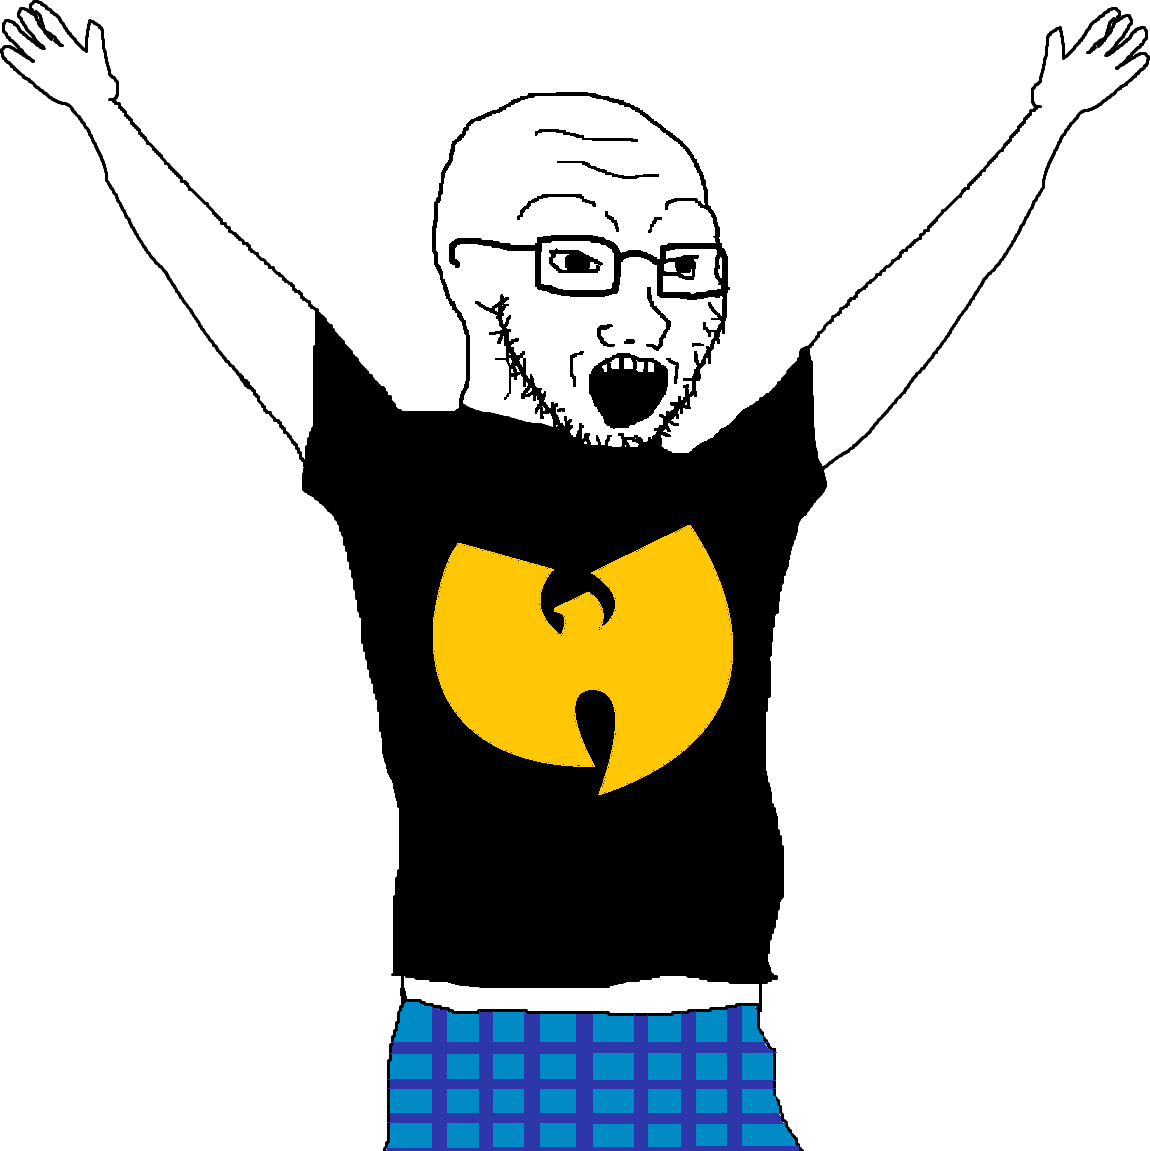
Label: 5_Soyjak